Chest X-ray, PA view. Patient: 36 years old, sex M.
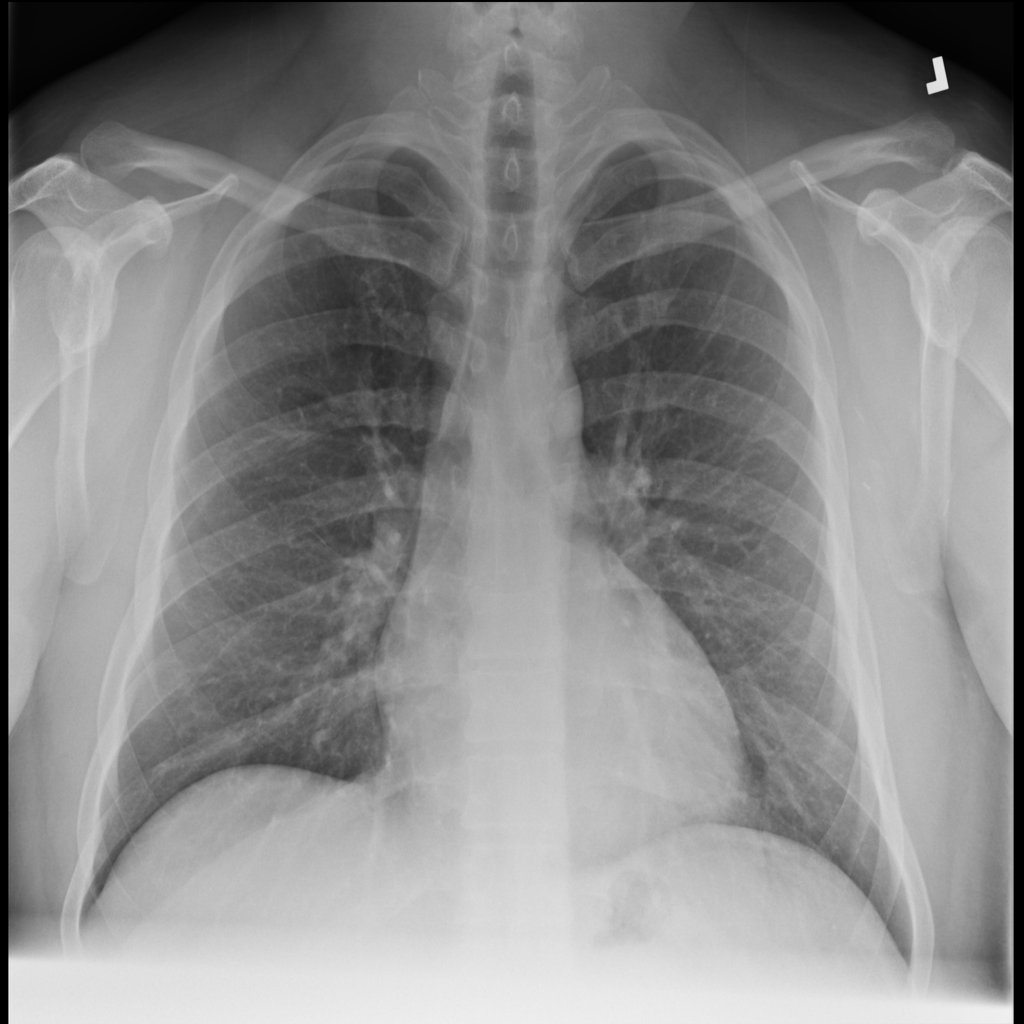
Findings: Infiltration